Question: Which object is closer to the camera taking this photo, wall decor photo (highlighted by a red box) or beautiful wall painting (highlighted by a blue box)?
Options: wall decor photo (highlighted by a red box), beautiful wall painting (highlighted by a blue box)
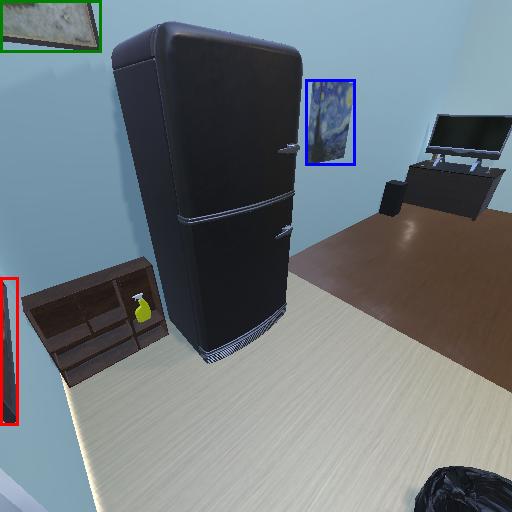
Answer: wall decor photo (highlighted by a red box)